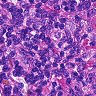
Metastatic tissue present: no